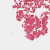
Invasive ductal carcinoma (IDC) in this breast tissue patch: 0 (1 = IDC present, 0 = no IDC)